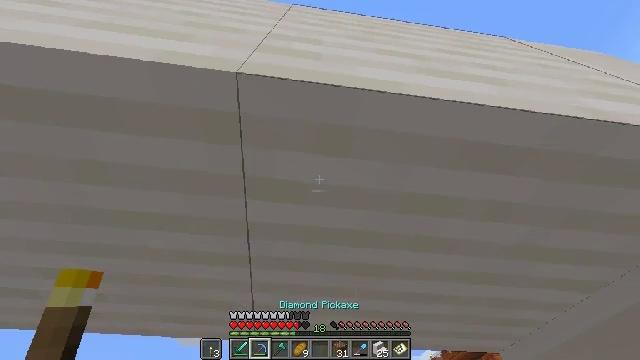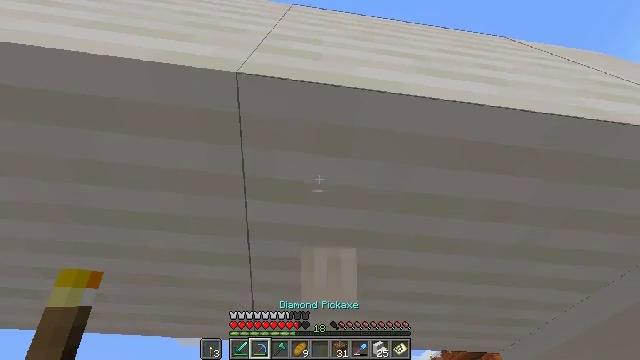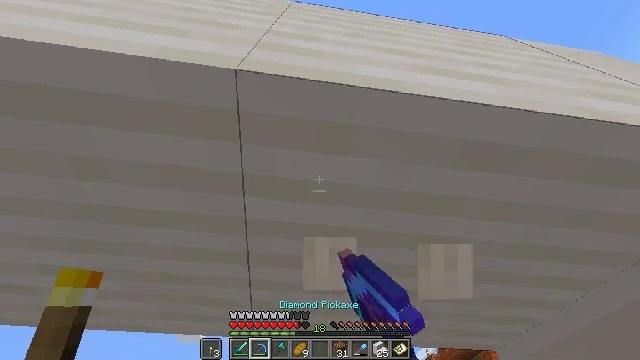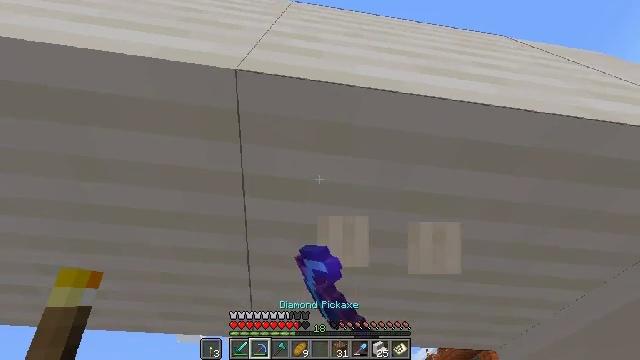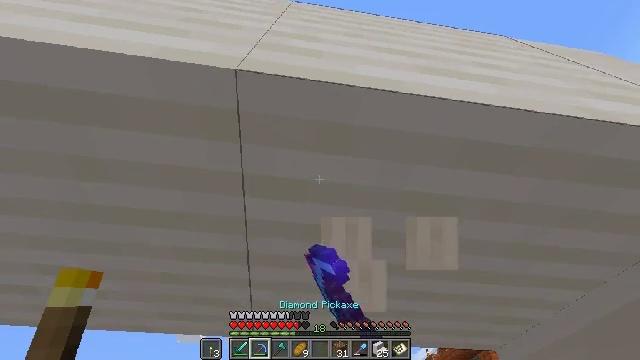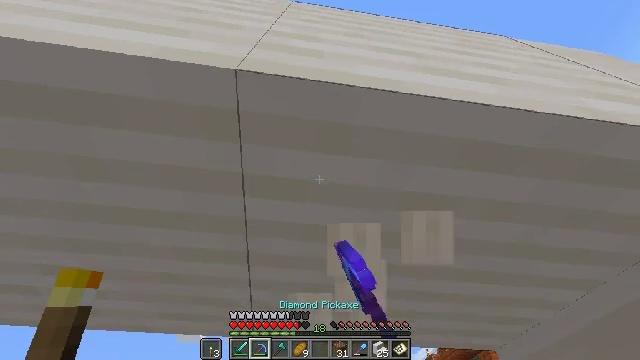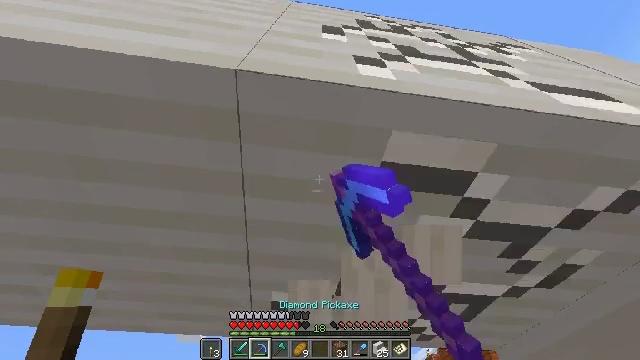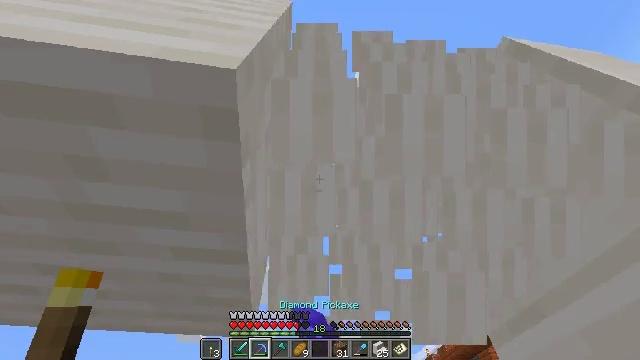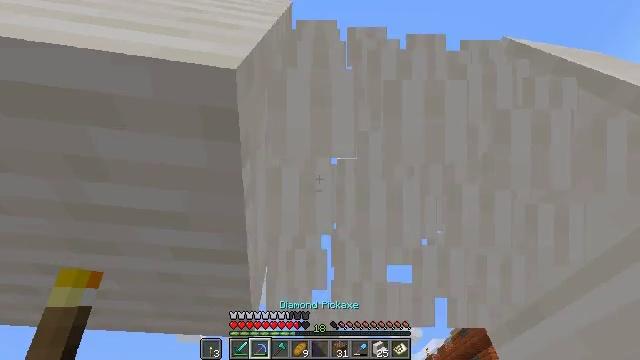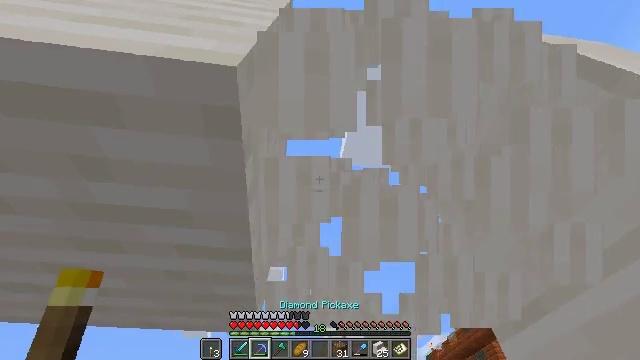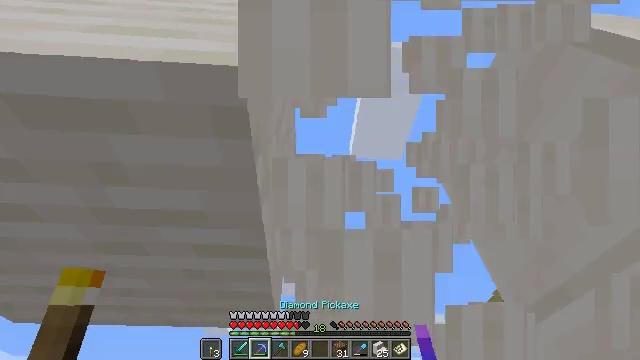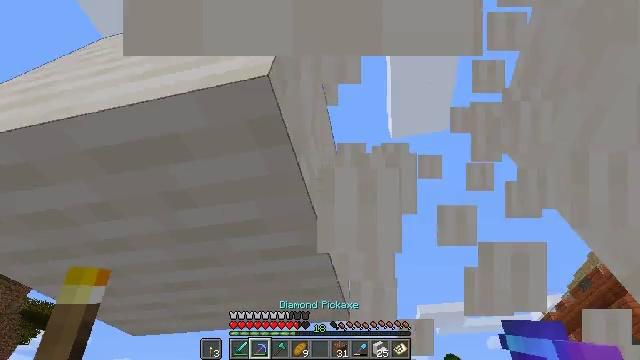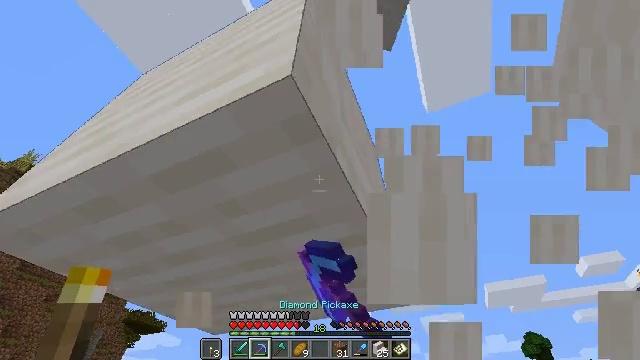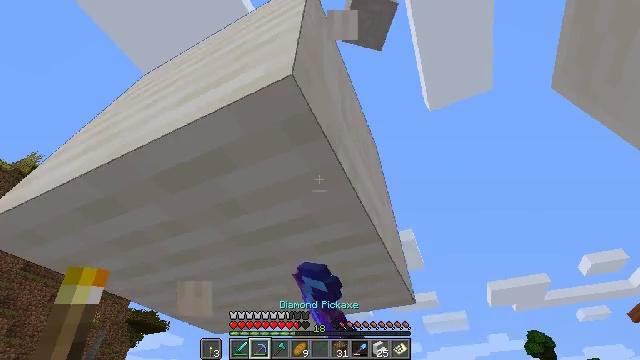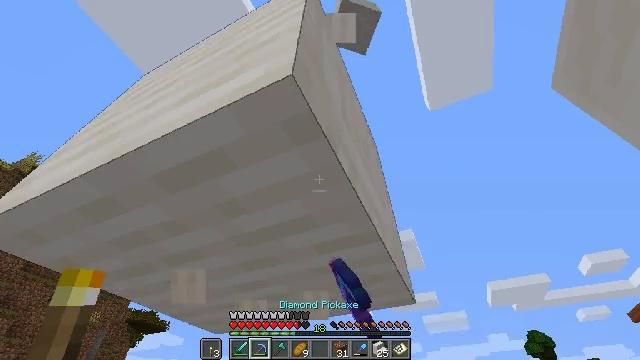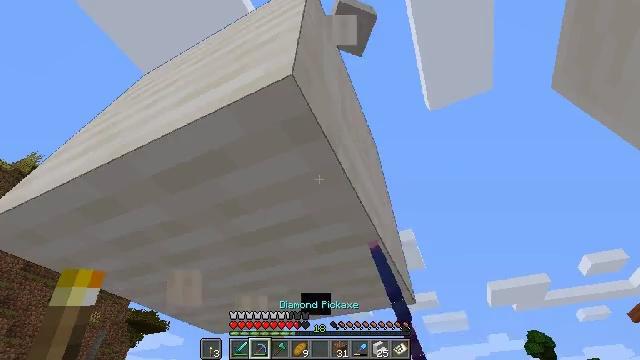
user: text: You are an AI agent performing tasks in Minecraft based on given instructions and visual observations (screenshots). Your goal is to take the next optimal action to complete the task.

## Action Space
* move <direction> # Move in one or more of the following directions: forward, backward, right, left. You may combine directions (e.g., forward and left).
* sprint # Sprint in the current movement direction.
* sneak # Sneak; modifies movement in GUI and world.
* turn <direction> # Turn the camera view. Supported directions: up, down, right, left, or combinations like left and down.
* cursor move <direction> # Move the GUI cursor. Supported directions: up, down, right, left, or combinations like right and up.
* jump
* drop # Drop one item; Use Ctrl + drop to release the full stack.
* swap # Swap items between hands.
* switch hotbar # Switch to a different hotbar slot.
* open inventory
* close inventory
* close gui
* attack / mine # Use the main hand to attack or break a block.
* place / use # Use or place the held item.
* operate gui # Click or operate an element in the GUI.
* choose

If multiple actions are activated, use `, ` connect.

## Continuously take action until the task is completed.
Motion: motion action
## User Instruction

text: Extract the quartz pillar from a building.
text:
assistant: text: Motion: attack / mine, switch to hotbar 2
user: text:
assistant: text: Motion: attack / mine
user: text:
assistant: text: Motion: attack / mine
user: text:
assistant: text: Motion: attack / mine
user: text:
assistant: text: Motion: attack / mine
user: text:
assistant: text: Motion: attack / mine
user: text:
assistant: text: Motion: attack / mine
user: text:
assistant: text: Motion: attack / mine
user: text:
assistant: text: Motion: attack / mine
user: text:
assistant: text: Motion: turn left and down, attack / mine
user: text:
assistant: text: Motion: turn left and down, attack / mine
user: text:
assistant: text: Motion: turn left and down, attack / mine
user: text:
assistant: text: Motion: attack / mine
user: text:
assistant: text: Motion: attack / mine
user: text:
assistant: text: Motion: attack / mine
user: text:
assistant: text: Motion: attack / mine
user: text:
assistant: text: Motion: attack / mine
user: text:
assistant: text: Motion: attack / mine
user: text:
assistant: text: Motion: attack / mine
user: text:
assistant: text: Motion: attack / mine
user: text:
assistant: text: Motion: attack / mine
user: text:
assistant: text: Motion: attack / mine
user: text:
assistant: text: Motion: attack / mine